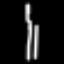
Label: fork